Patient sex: M
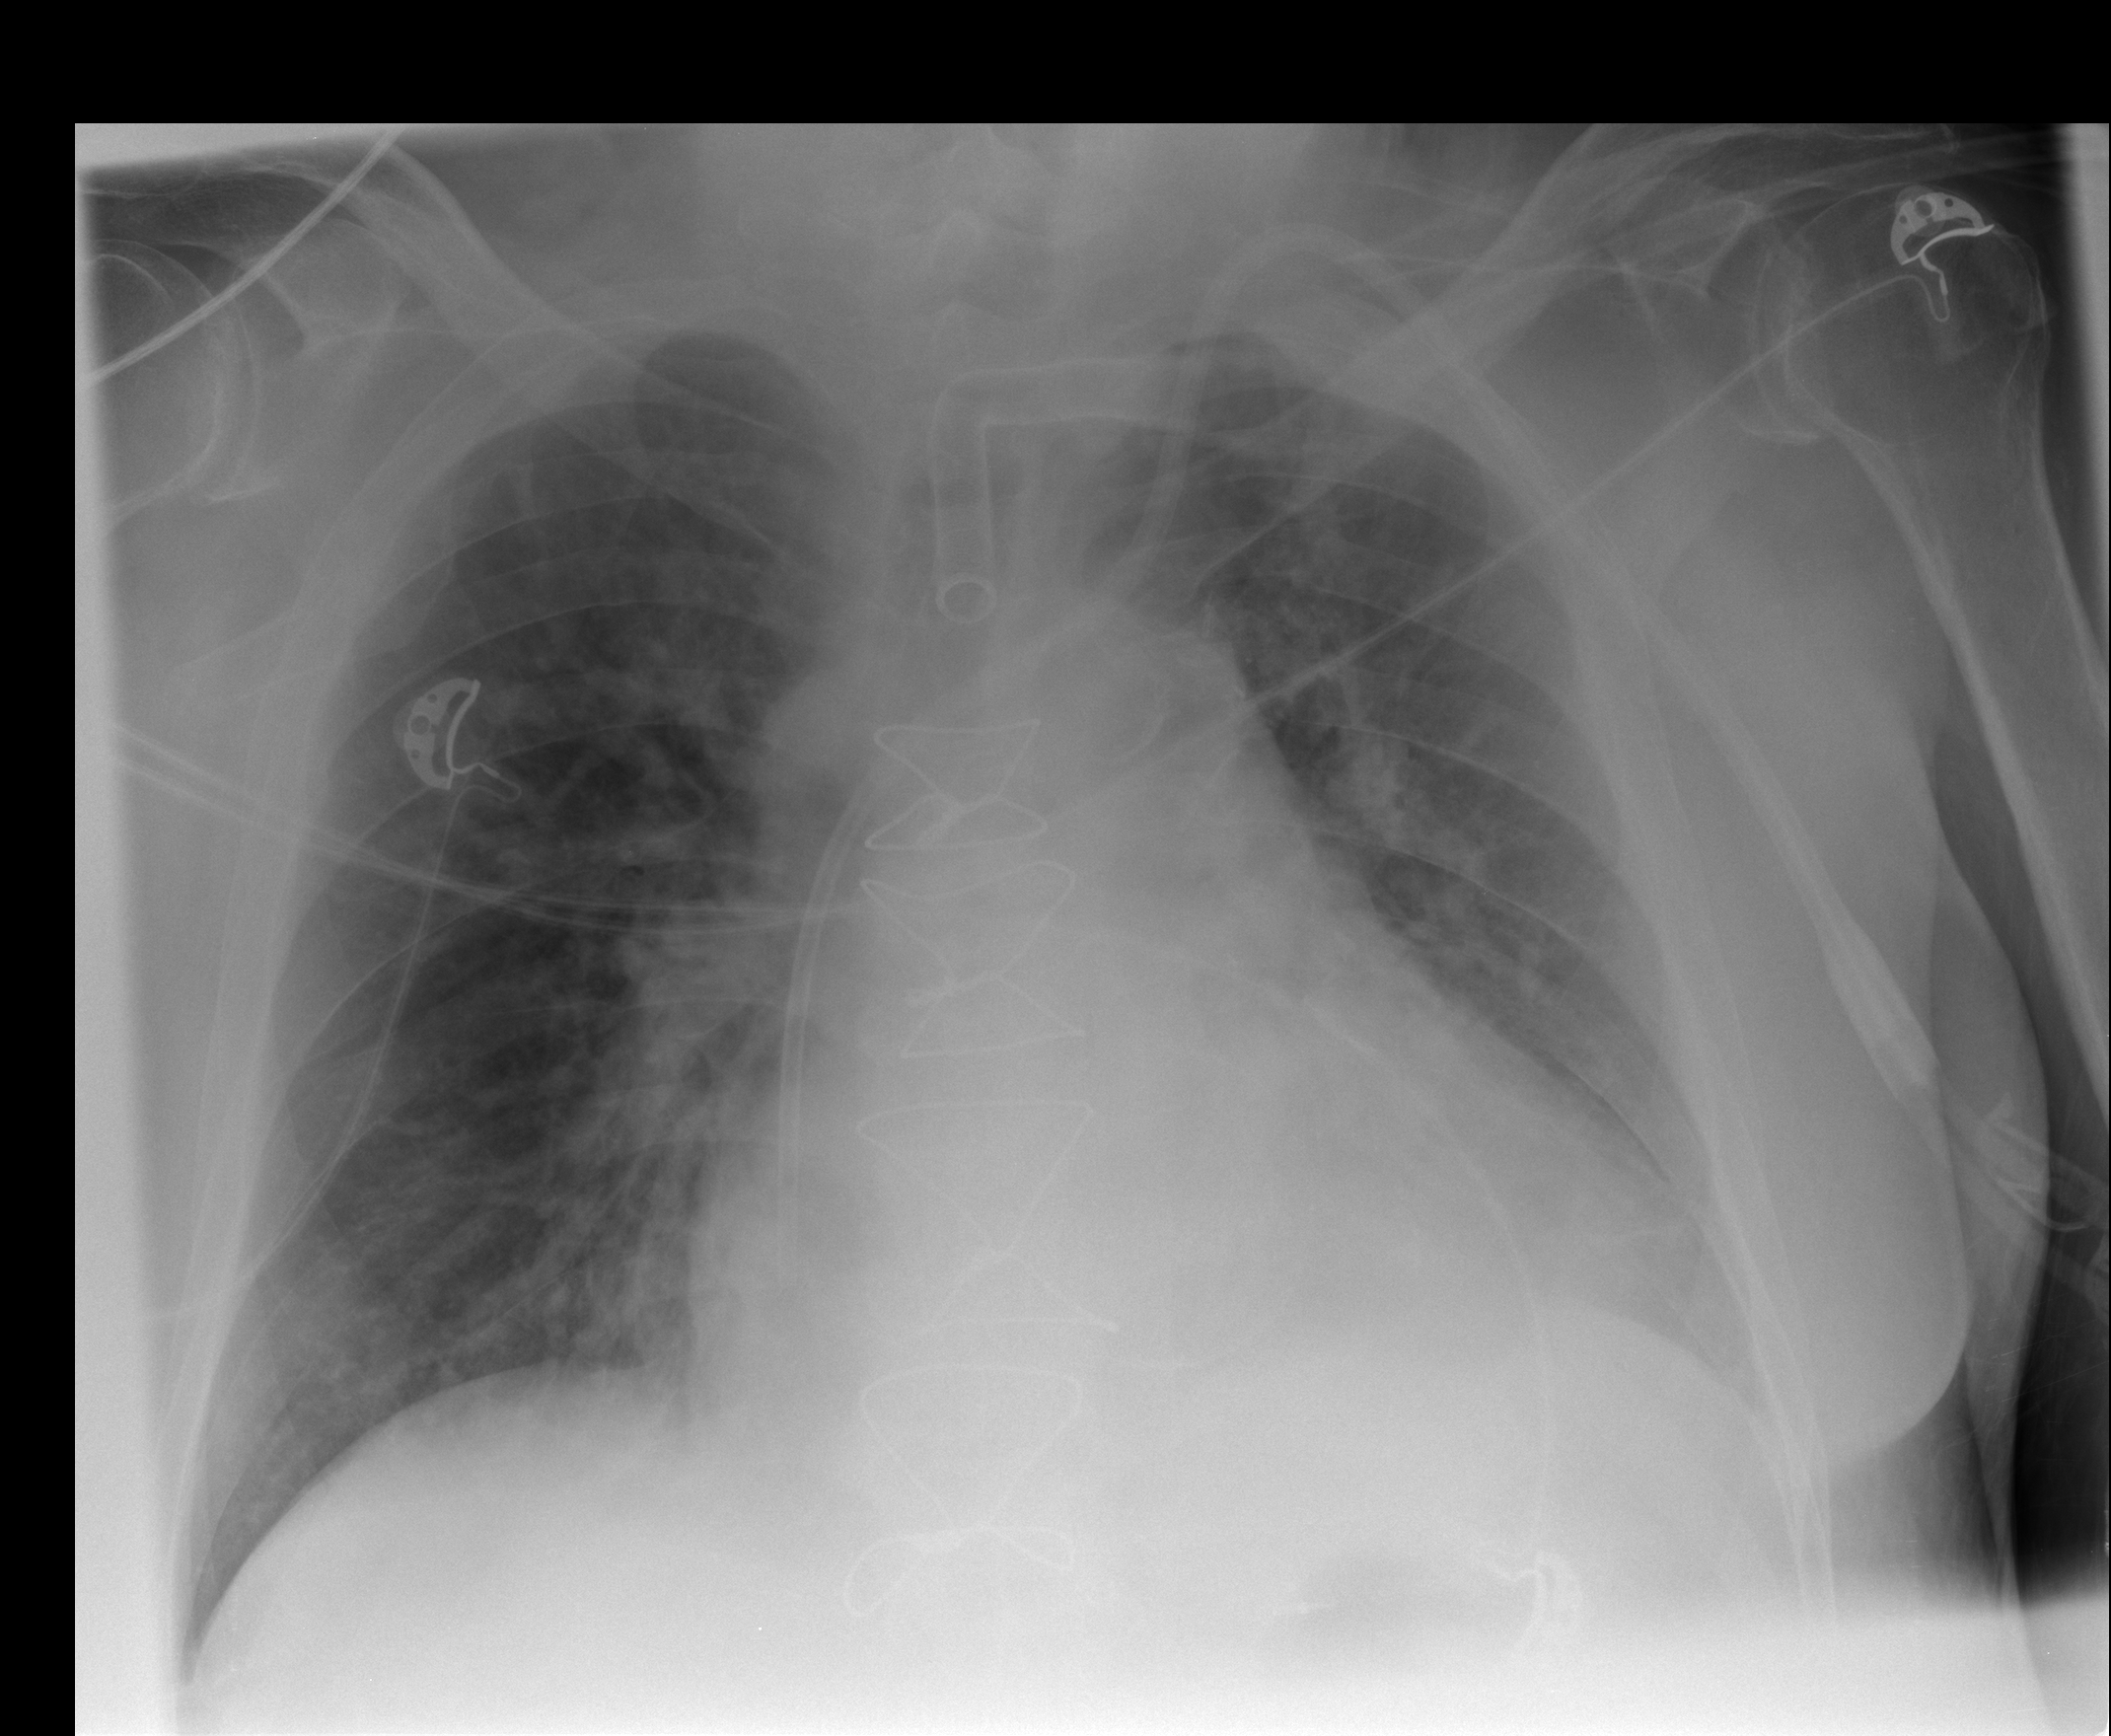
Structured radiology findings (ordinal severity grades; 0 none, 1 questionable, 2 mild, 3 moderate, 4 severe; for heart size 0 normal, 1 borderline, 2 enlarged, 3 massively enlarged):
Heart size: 2
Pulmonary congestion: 2
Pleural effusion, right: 0
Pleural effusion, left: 1
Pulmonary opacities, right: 0
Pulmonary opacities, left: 0
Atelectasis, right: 2
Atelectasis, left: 2